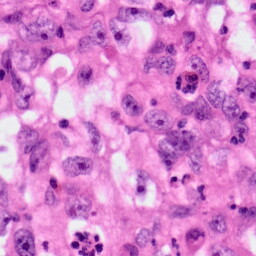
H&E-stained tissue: Lung